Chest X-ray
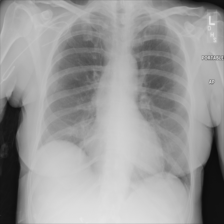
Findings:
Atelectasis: negative
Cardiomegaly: negative
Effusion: negative
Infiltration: negative
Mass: negative
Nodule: negative
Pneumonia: negative
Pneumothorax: negative
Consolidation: negative
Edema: negative
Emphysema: negative
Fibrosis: negative
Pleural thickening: negative
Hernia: negative